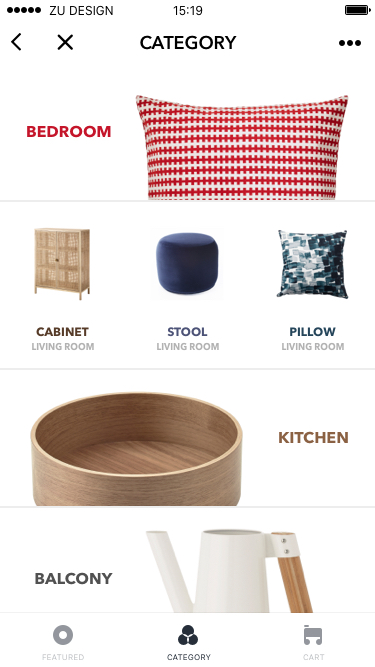
Text in this UI design:
CATEGORY
15:19
ZU DESIGN
bedroom
kitchen
balcony
Living Room
cabinet
stool
Pillow
Living Room
Living Room